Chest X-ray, PA view. Patient: 70 years old, sex M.
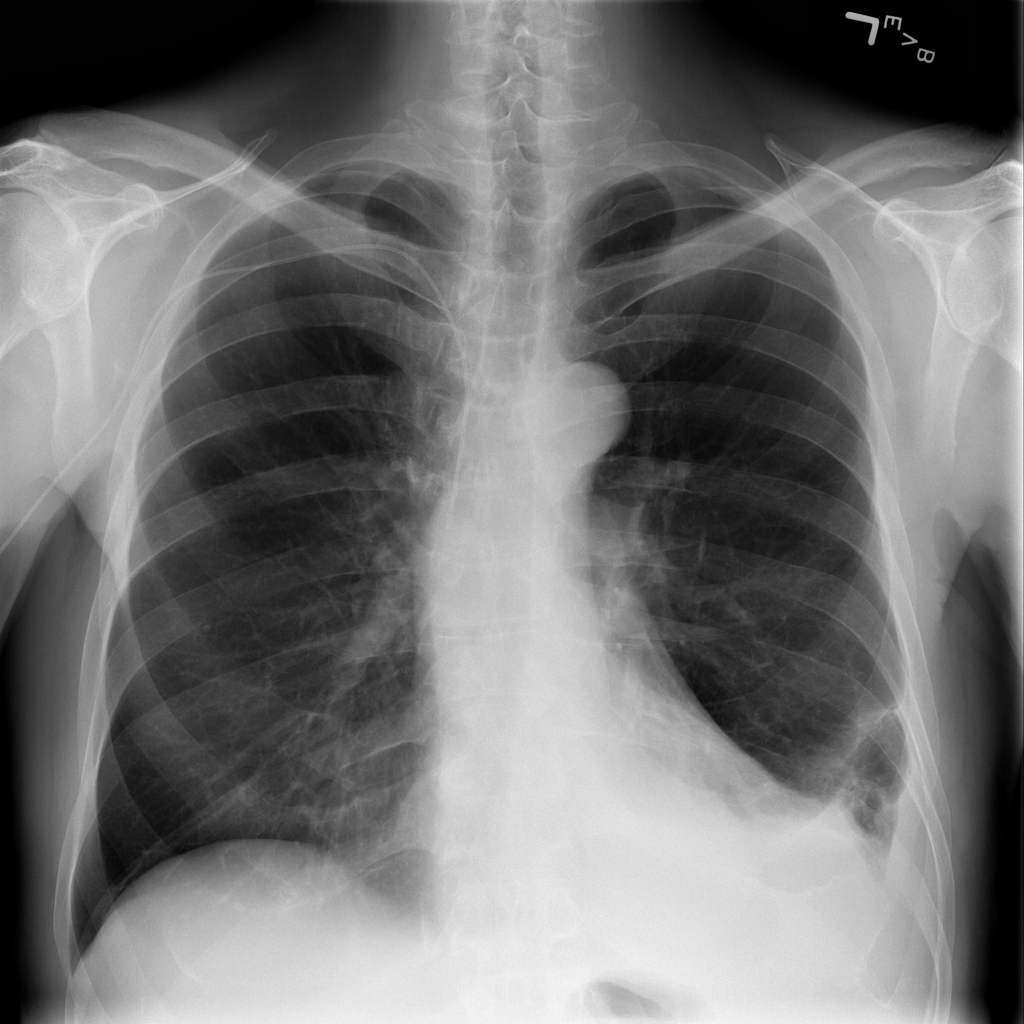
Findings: Atelectasis, Effusion, Infiltration